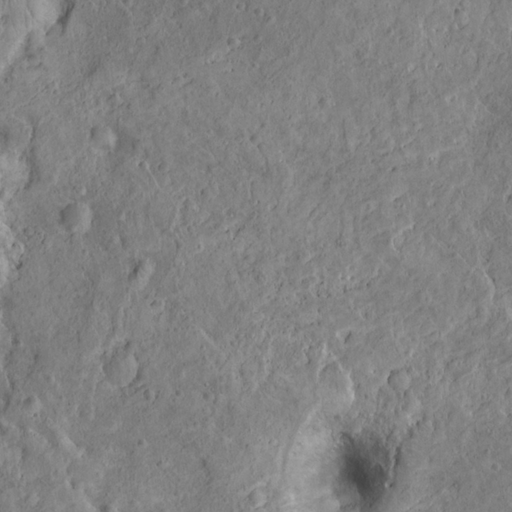
Objects detected: cone